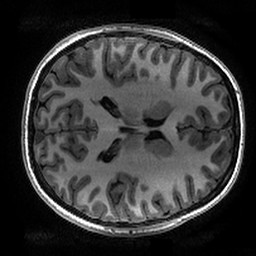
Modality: T1w
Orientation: axial
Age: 25
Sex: female
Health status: healthy
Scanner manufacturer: ge
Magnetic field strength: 3 T
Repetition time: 0.006652 s
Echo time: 0.002928 s